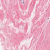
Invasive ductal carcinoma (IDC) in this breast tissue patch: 0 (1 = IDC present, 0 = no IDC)